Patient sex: F
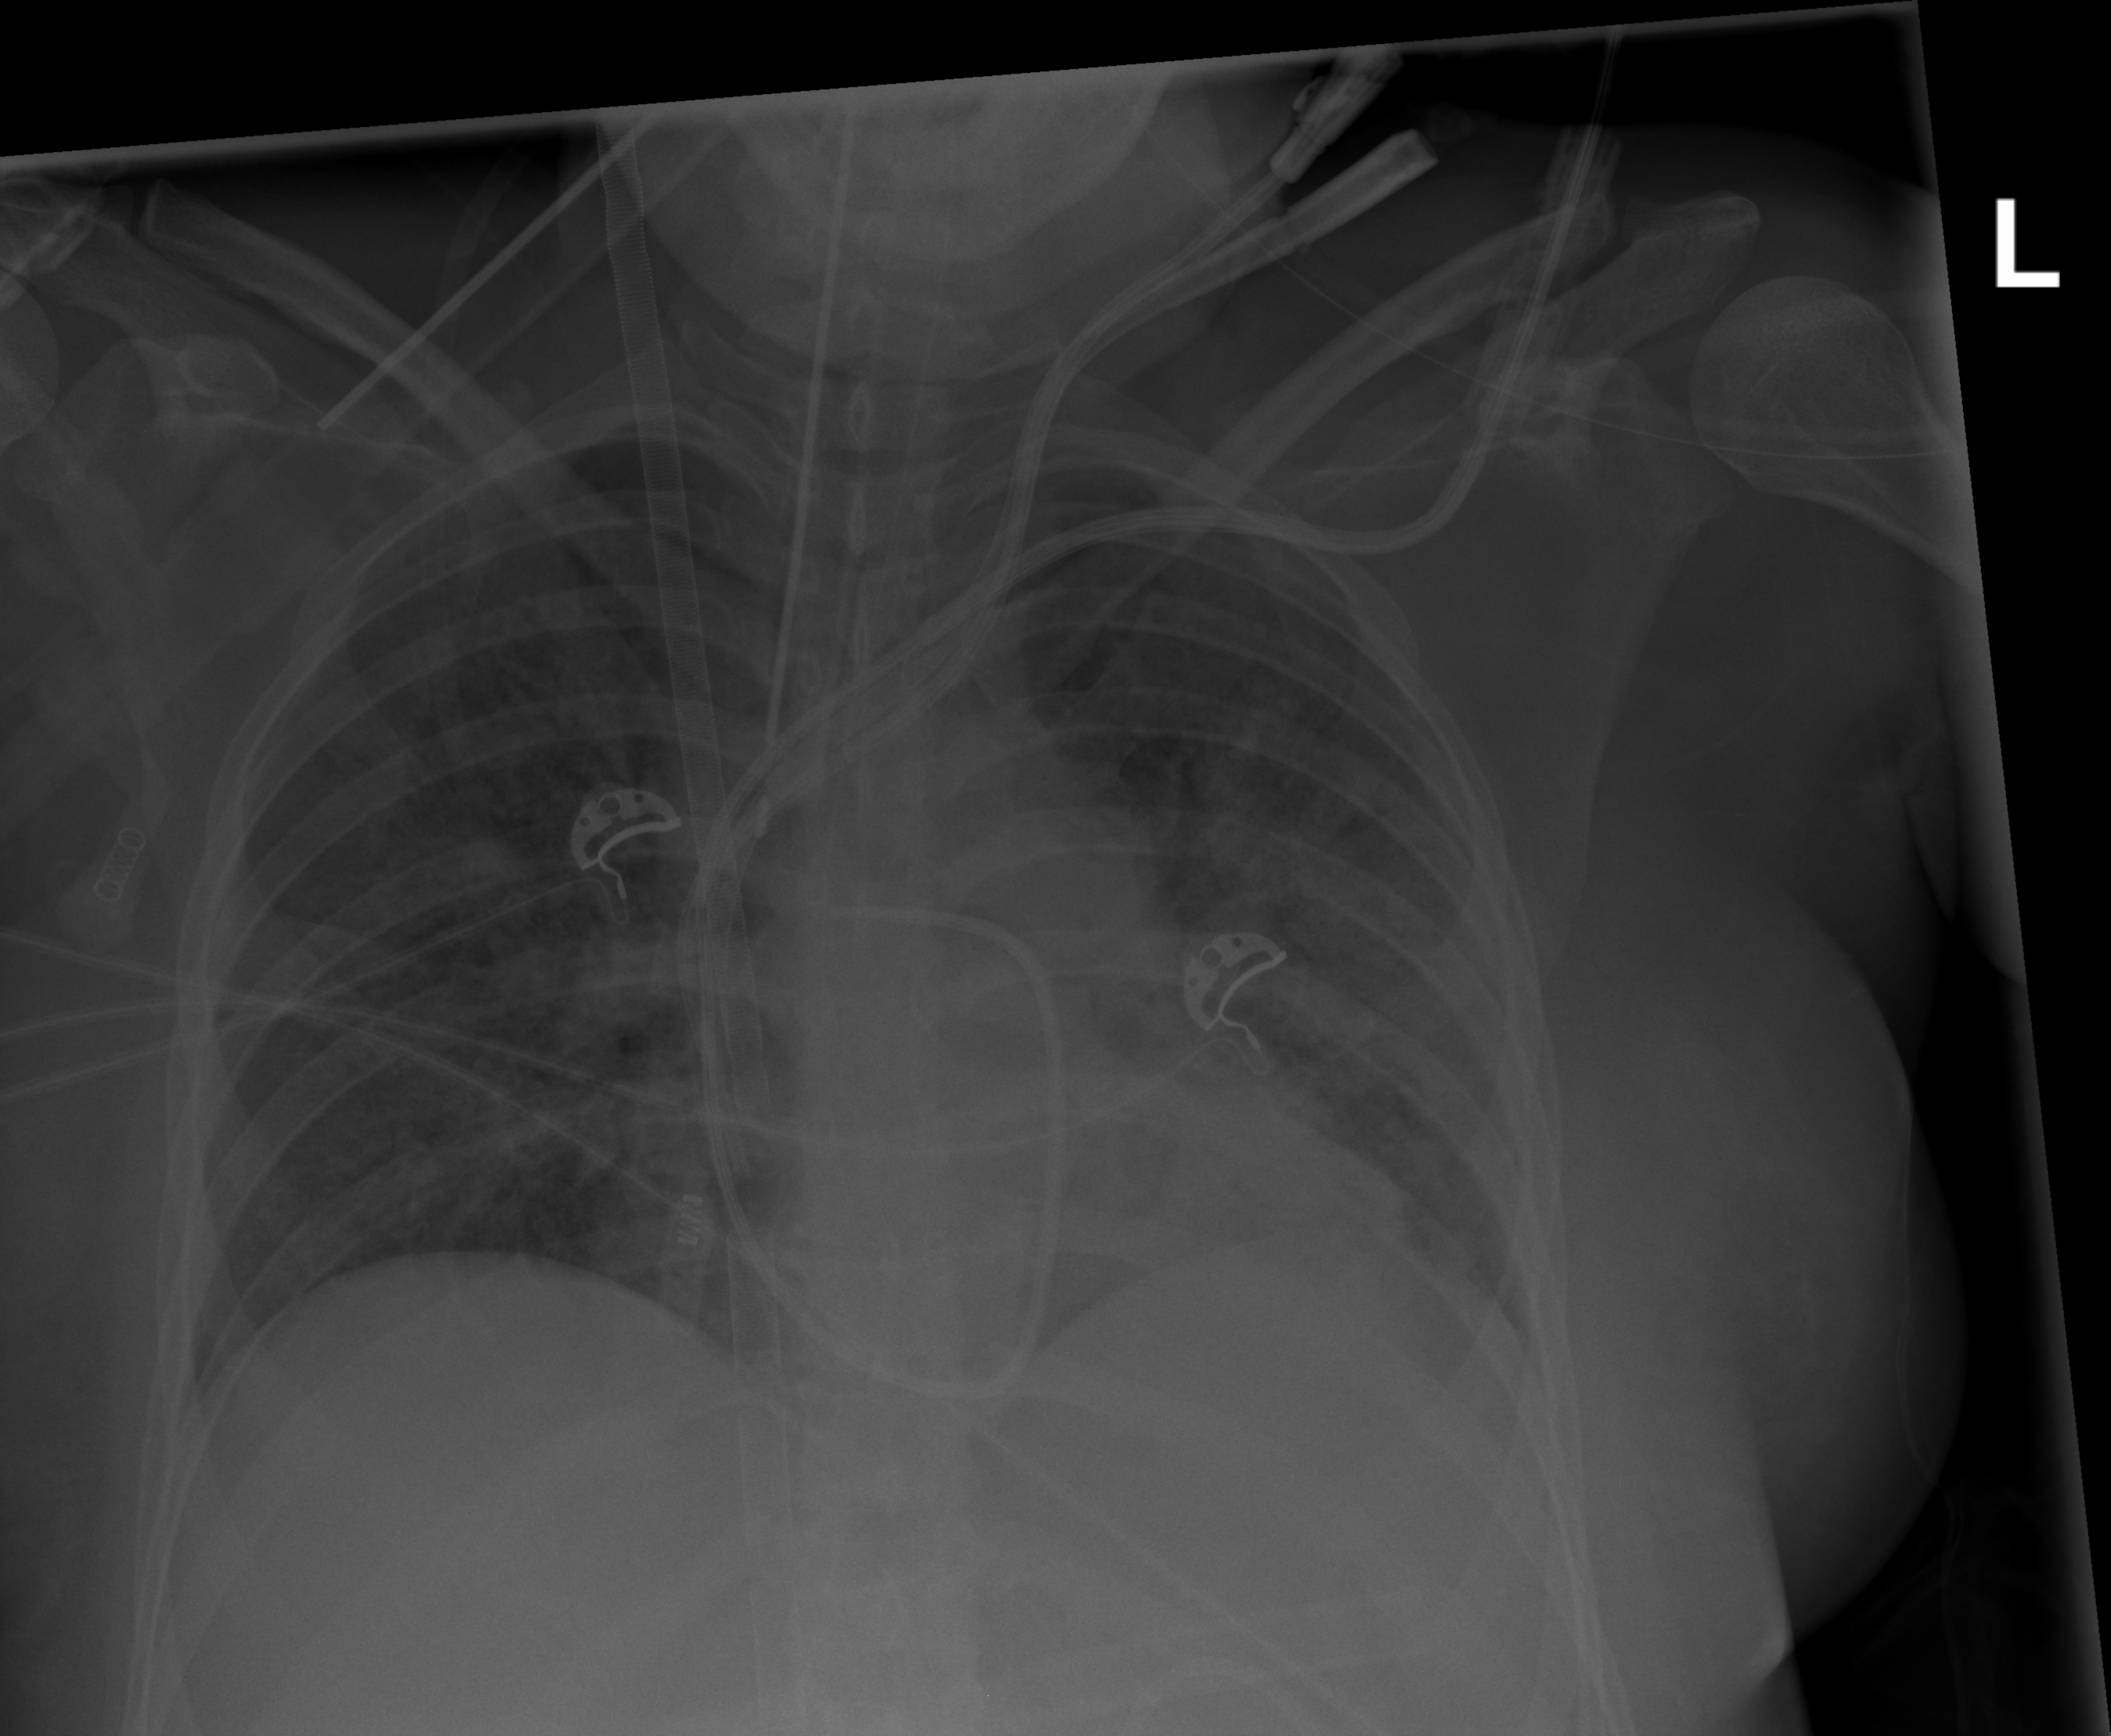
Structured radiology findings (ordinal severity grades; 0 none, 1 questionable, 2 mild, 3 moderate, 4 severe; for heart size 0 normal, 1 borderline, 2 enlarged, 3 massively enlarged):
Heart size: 2
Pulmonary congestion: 2
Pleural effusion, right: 0
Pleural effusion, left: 2
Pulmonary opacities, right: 2
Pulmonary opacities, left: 2
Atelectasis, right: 0
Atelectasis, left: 2